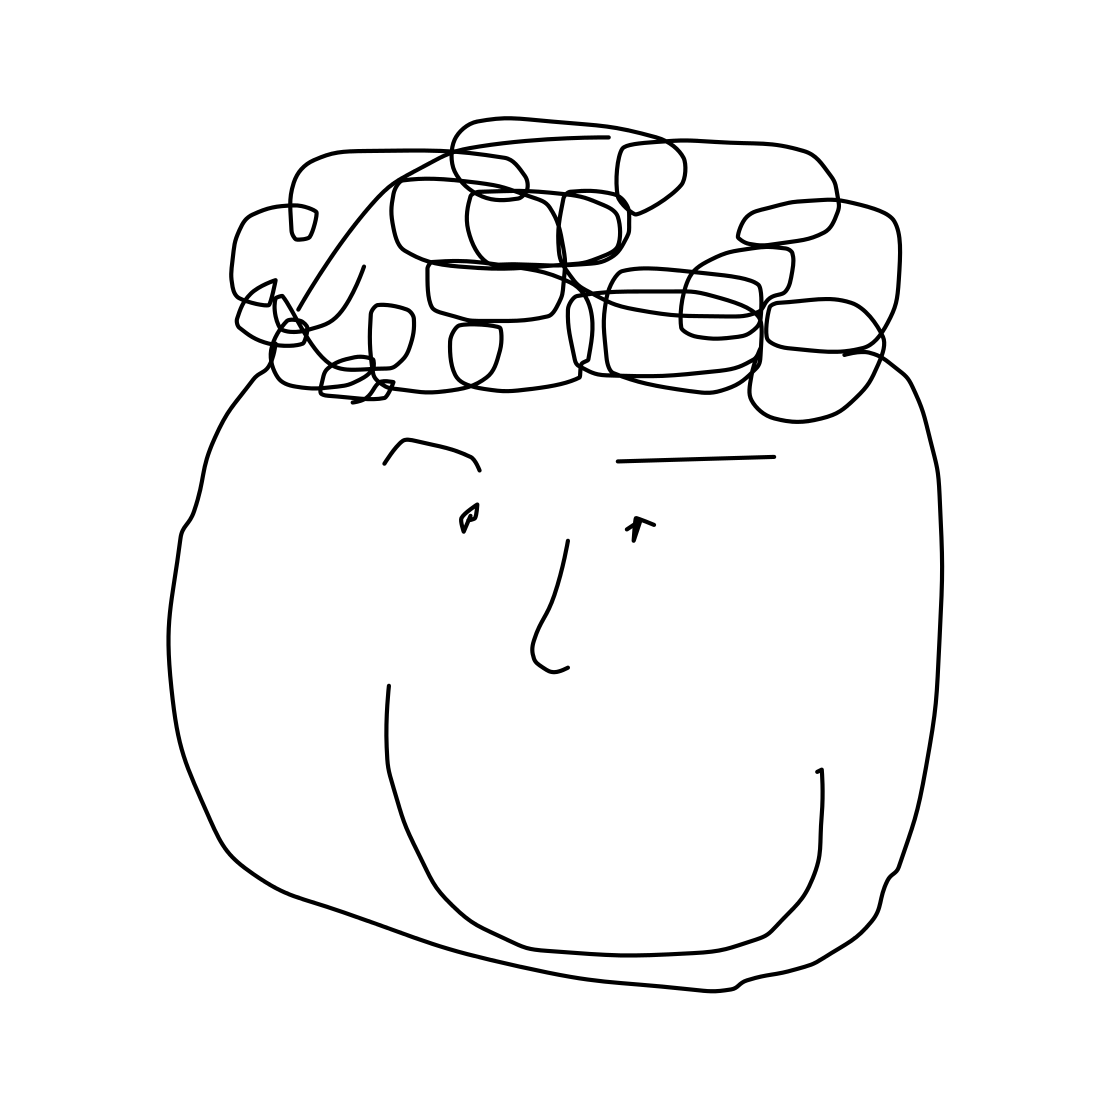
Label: head